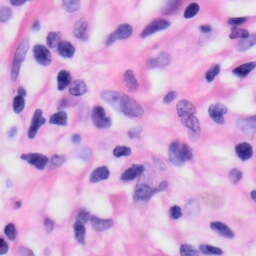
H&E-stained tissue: Skin